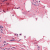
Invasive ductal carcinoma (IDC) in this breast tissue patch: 1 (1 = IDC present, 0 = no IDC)